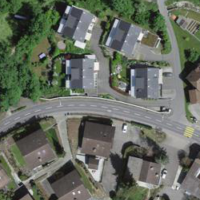
EUNIS habitat code: 54
Species observed at this site:
Datura stramonium